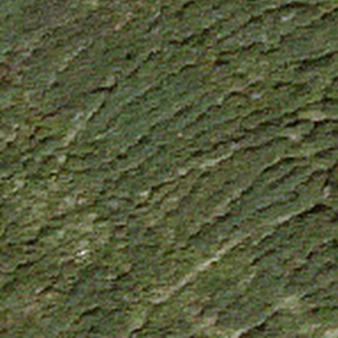
Label: other